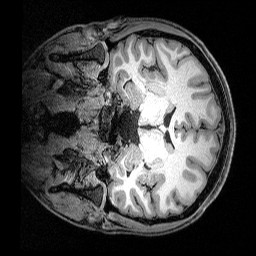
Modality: T1w
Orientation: coronal
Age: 22
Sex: male
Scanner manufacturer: siemens
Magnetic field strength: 3 T
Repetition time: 2.5 s
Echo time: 0.00369 s